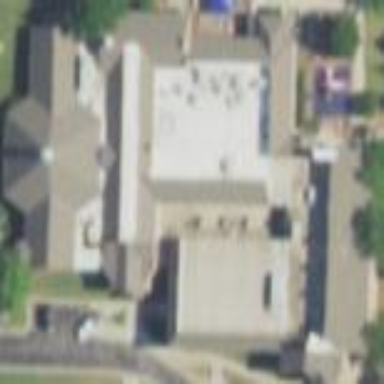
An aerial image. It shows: Building that serves as place of worship.